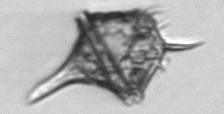
Label: Amylax